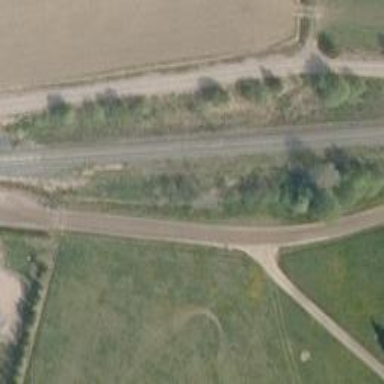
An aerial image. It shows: Railway signal with catenary mast.